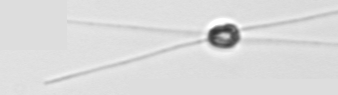
Label: Chaetoceros_danicus